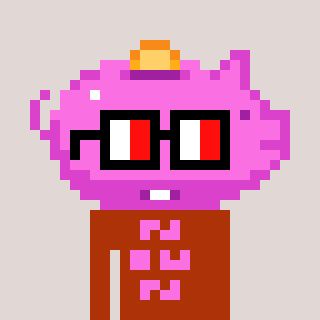
a pixel art character with square glasses with black frames and red eyes, a piggybank-shaped head and a hotbrown-colored body on a warm background